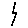
Label: zigzag